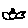
Label: bird